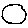
Label: circle